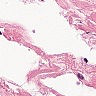
Metastatic tissue present: no